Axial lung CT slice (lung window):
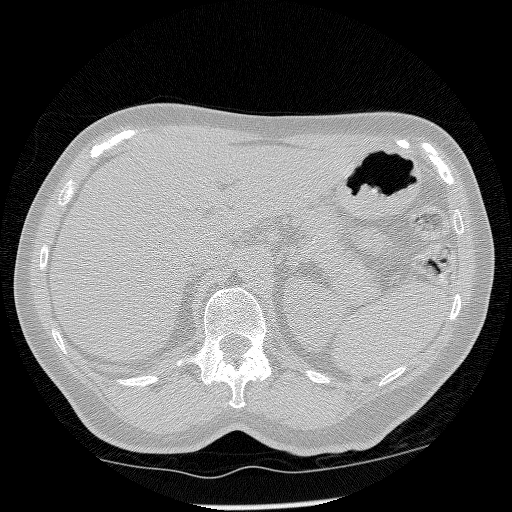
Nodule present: no